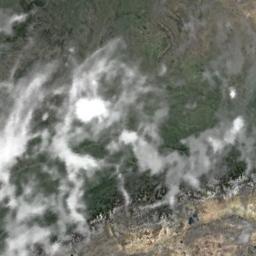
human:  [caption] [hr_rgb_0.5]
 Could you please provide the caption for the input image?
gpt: The stratocumulus are located above the land covered by dense vegetation .

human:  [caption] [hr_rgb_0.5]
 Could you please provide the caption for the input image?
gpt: The white cloud is above bare and green land .

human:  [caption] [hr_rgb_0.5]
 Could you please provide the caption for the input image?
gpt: Sparse white clouds on the ground where green and yellow intersect .

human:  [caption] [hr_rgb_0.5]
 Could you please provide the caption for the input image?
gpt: Many pieces of white cloud over a green land .

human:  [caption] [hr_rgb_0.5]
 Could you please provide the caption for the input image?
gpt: There is a little thin cloud above the farmland .